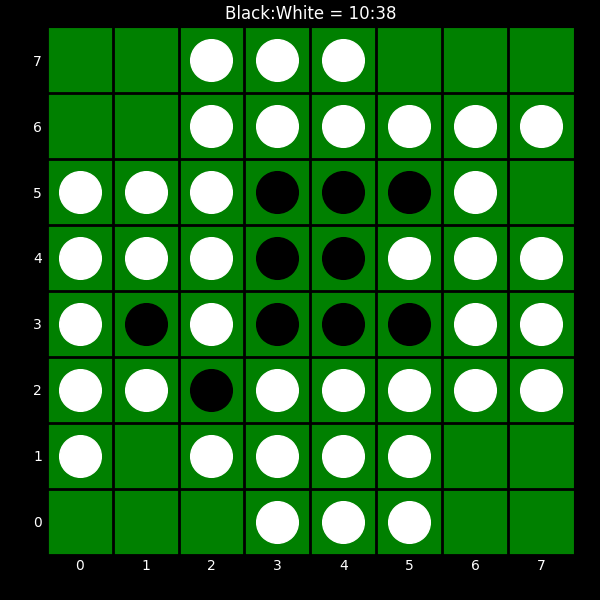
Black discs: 10
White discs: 38